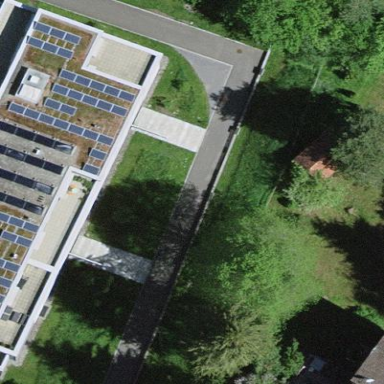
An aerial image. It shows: Building with flat roof.